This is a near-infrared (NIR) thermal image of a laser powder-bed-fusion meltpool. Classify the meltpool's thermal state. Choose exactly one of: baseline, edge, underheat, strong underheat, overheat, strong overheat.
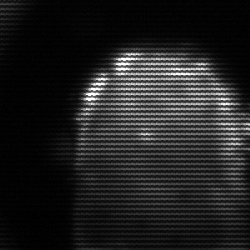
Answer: baseline